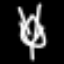
Label: leaf